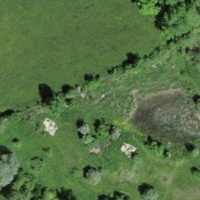
EUNIS habitat code: 25
Species observed at this site:
Poecile palustris
Luscinia megarhynchos
Acrocephalus arundinaceus
Dendrocoptes medius
Acrocephalus scirpaceus
Parus major
Emberiza citrinella
Sylvia borin
Carduelis carduelis